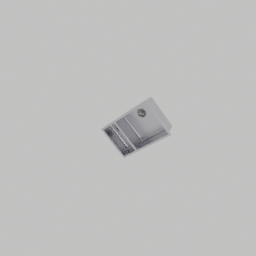
Label: appliances